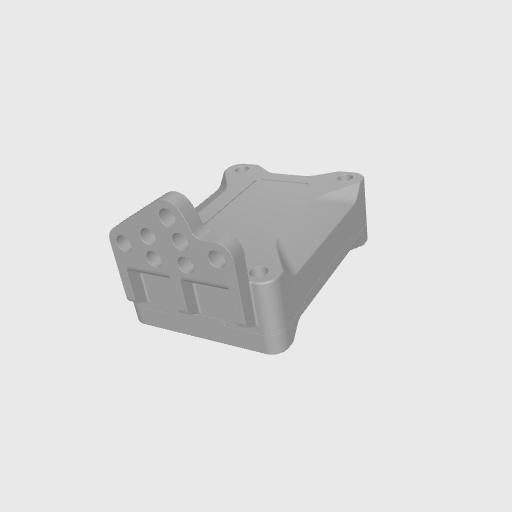
Part: USBCamera